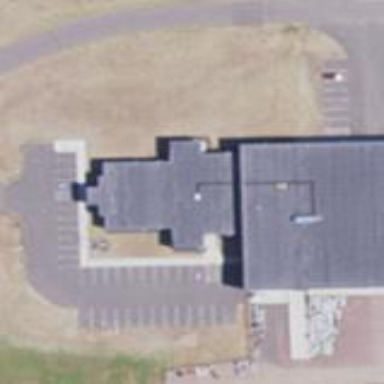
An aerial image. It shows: Building.